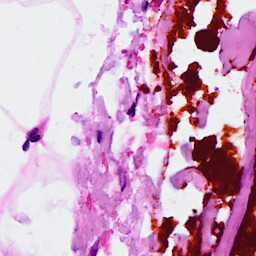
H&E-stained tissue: Breast